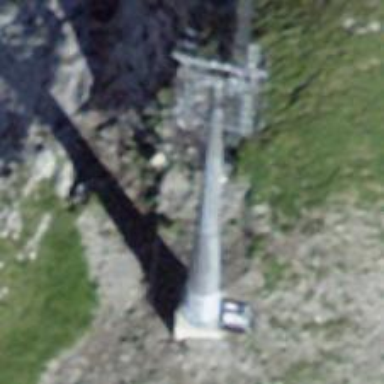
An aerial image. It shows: Pylon for aerialway.